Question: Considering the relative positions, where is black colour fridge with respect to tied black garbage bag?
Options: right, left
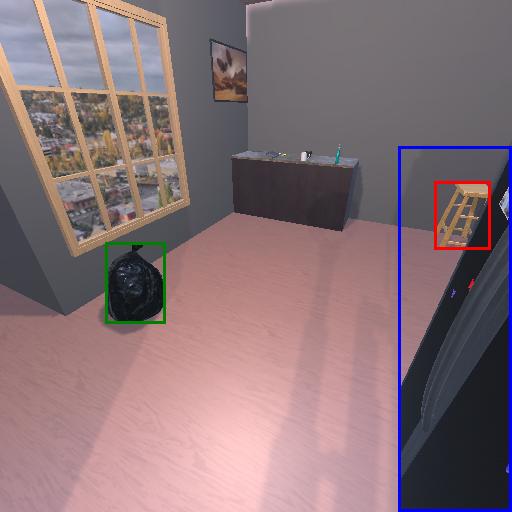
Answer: right